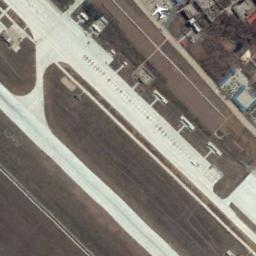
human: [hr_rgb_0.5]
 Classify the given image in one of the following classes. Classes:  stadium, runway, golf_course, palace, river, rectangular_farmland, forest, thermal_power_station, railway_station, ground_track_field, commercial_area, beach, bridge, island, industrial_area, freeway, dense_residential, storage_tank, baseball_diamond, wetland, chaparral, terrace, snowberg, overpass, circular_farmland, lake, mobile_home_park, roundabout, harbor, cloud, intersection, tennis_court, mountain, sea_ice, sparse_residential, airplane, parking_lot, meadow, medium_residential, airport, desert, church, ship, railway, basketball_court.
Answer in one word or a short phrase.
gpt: airport